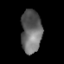
Tissue: lung
Cell type: Others
Senescence score: 0.2152
Nuclear area (px): 878
Mean DAPI intensity: 102.818